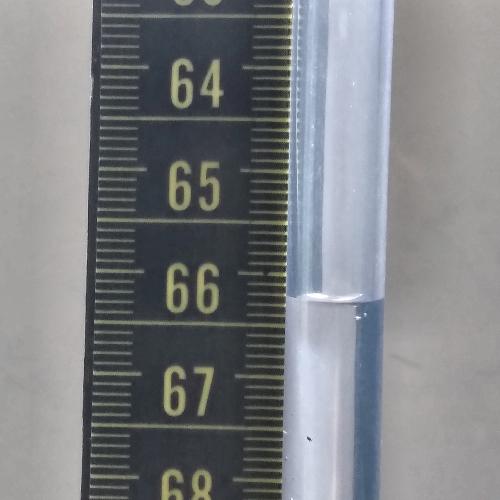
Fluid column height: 66.2 cm